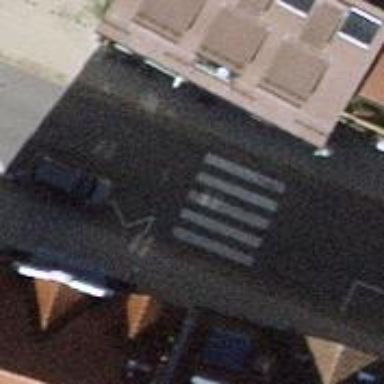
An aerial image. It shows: Zebra crossing on the road.